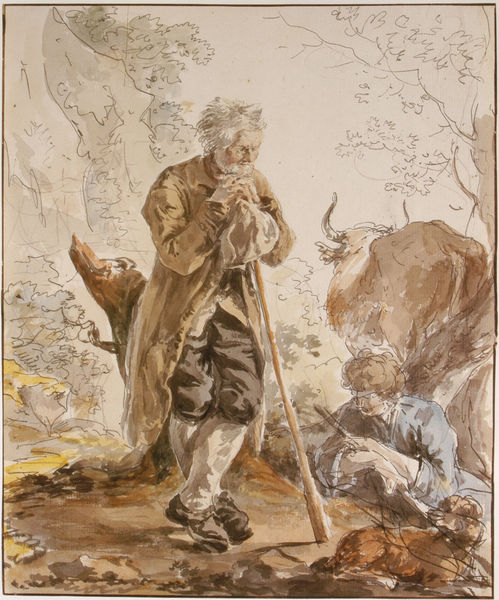
Titel: Alter Hirt und Knaben
Künstler: Johann Georg von Dillis
Institution: (Privatbesitz)
Schlagwörter: baum, berg, blau, blätter, dunkel, felsen, gemälde, hand, himmel, laub, mann, schatten, weiß, aquarell, bäume, gelb, landschaft, menschen, ocker, sand, äste, braun, frau, frisur, grau, hell, holz, hut, licht, männer, skizze, stützen, zeichnung, hund, rot, tier, tiere, weg, beige, alt, bart, hose, jacke, mütze, falten, mensch, rahmen, stehen, stein, trauer, hände, ast, baumstamm, erde, kühe, natur, vieh, weide, wind, zweige, busch, büsche, gebüsch, boden, land, haare, kutte, mantel, sitzend, traurig, wald, arbeit, bauern, stock, ruhe, kauern, liegen, alter mann, schuhe, stab, hosen, farben, fels, hang, grafik, graphik, herde, kuh, rind, linien, pause, rast, wild, faltenwurf, junge, nachdenklich, sinnieren, aufstützen, nachdenken, gehrock, freude, striche, bauer, strümpfe, tusche, stütze, lamm, alter, greis, knabe, buch, druck, illustration, koloriert, bleistift, entwurf, junger mann, geäst, waldboden, wanderer, pan, aufgestützt, kniebundhose, löwe, hörner, bundhosen, hirtenstab, wanderstab, ochse, ochsen, stier, hirte, schäfer, ausruhen, panflöte, stumpf, stecken, baumstumpf, lavierung, vedutte, arbiet, pastoral, hecken, felden, fährmann, natue, schue, graue haare, hirt, hütehund, skizee, weisheit, kurze hose, meditation, waldszene, ere, strubbel, schlohweiß, sinnligkeit, sufgestützt, steab